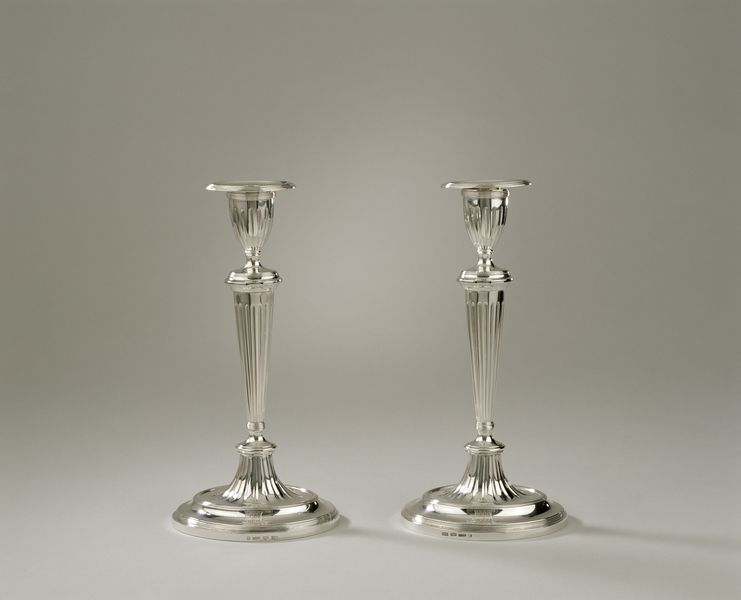
Titel: Kandelaar met het familiewapen Clifford
Künstler: Anton Hinrich Pape
Standort: Amsterdam
Institution: Rijksmuseum
Schlagwörter: silber, rund, zwei, jugendstil, brillant, kerze, glänzend, leuchter, metall, stand, kerzenständer, kerzenleuchter, halter, chrom, empire, photographie, deux, alltagsgegenstand, pied, photo, chandelier, argent, chandeliers, silver, neoclassicismo, candelabri, dux, canneles